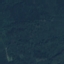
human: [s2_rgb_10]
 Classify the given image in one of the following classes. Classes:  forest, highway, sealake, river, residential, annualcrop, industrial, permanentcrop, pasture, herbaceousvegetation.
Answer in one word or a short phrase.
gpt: Forest